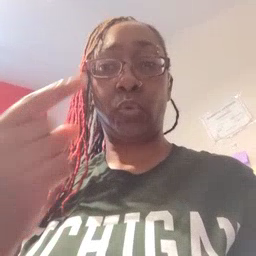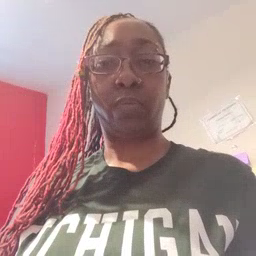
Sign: first